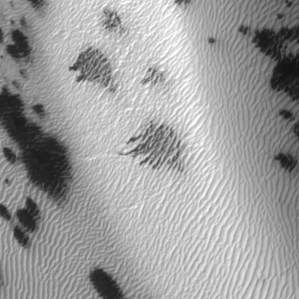
Label: frost